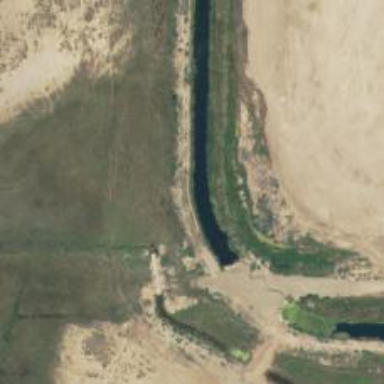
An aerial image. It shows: Irrigation canal.